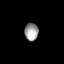
Tissue: skin
Cell type: Epithelial cells
Senescence score: 0.2807
Nuclear area (px): 239
Mean DAPI intensity: 155.912